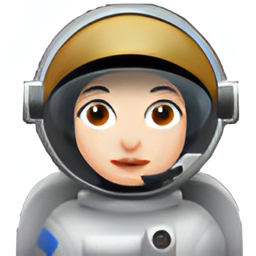
Name: female astronaut type 1 2
Emoji: 👩🏻‍🚀
Group: People & Body
Sub-group: person-role